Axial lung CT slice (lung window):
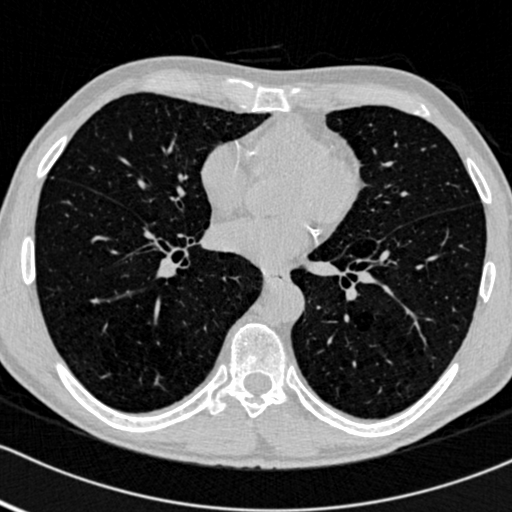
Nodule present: no